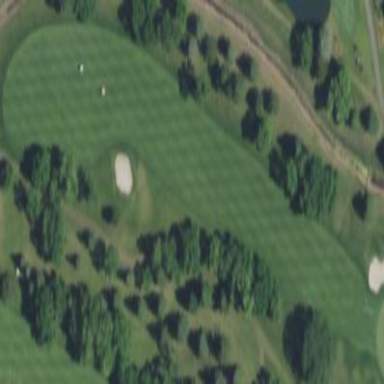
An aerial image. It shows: Golf fairway in the image.